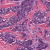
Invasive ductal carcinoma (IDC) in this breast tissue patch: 1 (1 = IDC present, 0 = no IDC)